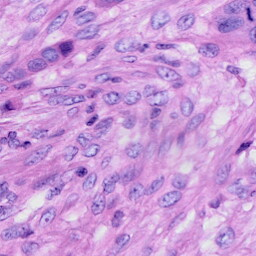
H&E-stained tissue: Ovarian